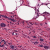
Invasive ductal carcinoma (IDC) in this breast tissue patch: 0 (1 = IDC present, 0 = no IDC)